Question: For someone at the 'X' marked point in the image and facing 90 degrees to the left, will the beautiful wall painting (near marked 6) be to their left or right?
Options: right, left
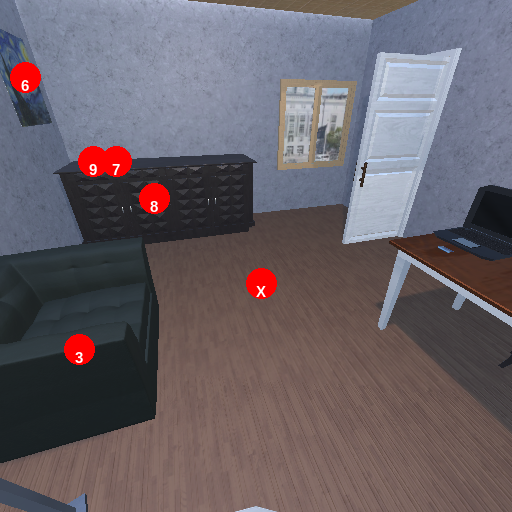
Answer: right